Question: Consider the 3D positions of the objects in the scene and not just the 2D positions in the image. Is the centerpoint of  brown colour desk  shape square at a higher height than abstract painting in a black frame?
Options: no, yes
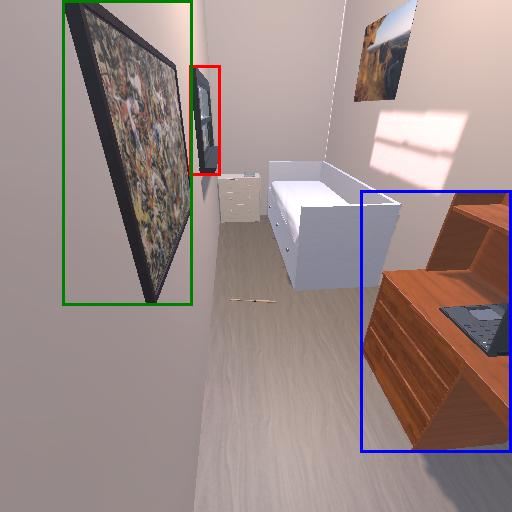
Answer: no